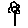
Label: flower